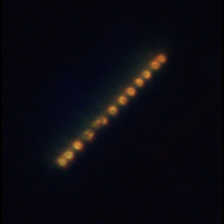
Taxon: Skeletonema
Group: Diatoms